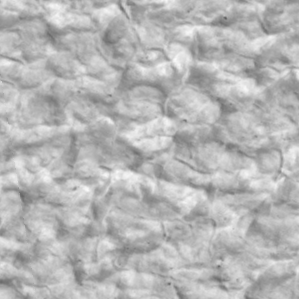
Label: non_frost